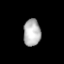
Tissue: lung
Cell type: Epithelial cells
Senescence score: 0.5399
Nuclear area (px): 454
Mean DAPI intensity: 180.72